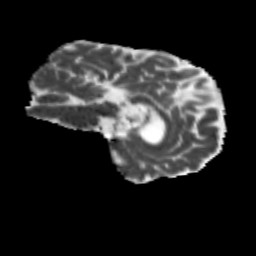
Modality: MD
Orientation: sagittal
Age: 74
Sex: male
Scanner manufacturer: siemens
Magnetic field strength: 3 T
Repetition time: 4.71 s
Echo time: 0.0906 s